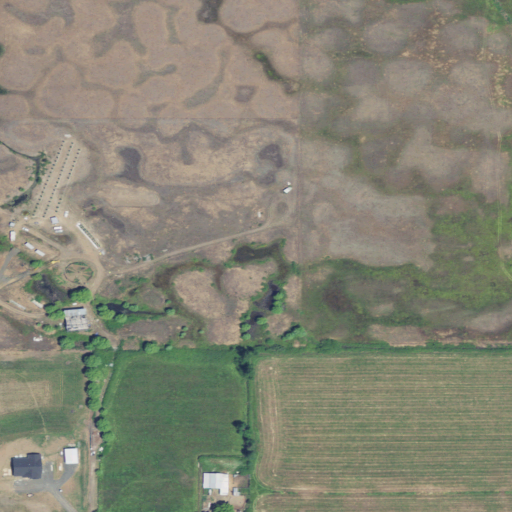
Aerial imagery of plain(s) in Oregon named Eagle Point Meadows containing pasture, open development, and low intensity development